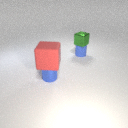
small green metal cube behind large red rubber cube